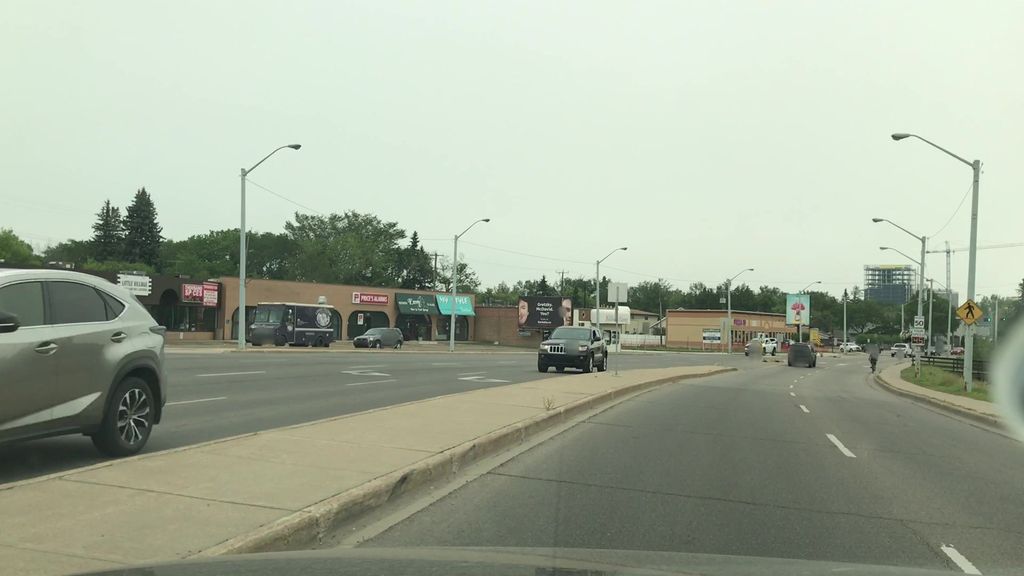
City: edmonton